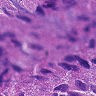
Metastatic tissue present: yes